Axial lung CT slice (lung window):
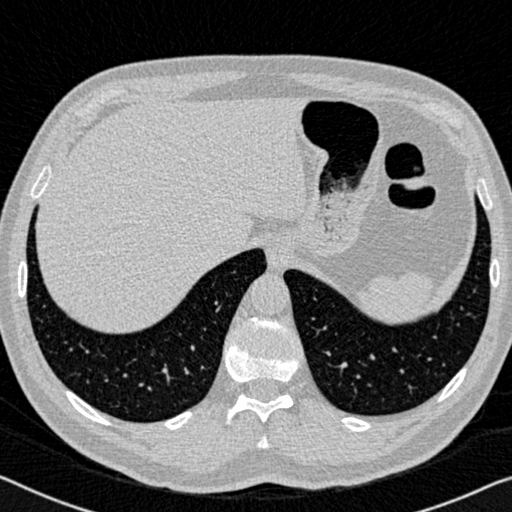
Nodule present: no